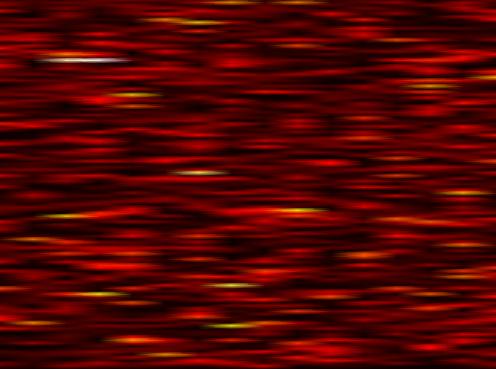
Label: FOFDM